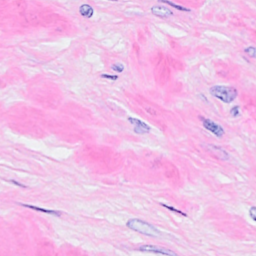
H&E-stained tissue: Breast